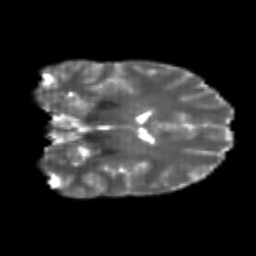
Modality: T2w
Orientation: coronal
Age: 23
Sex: female
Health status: healthy
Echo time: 0.074 s